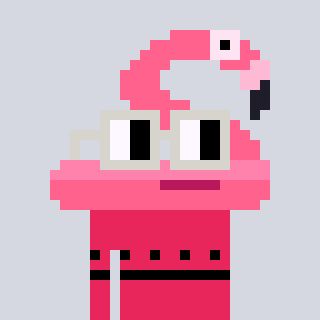
a pixel art character with square light gray glasses, a flamingo-shaped head and a redpinkish-colored body on a cool background